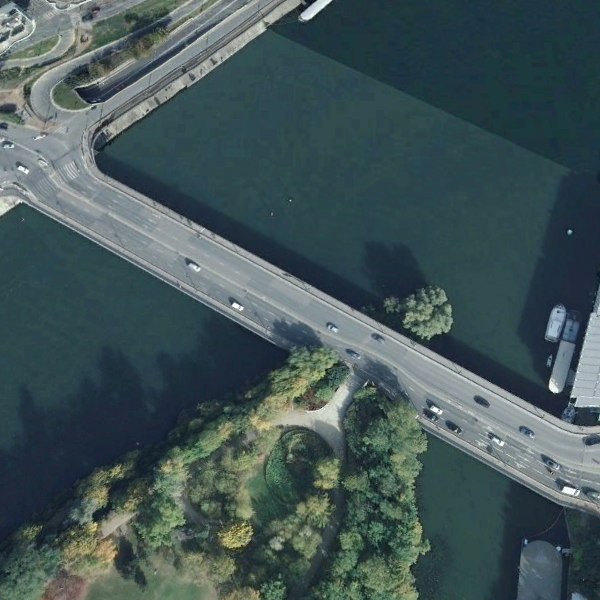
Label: Bridge